Brain MRI, t2w sequence, axial 2D slice.
Patient: age 44, sex F, weight 95 kg, height 1.95 m
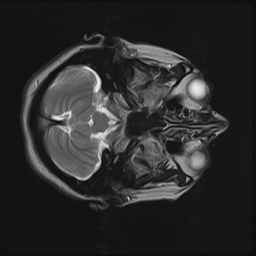